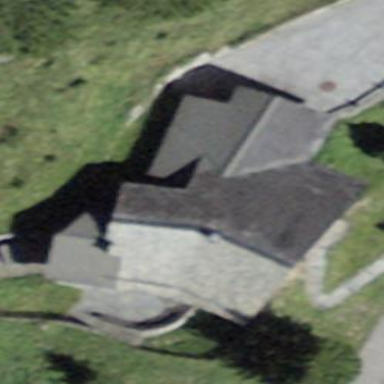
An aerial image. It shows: Building with tile roof.